Question: I'm working on an app and have a small problem when the soft keyboard is shown before switching activities. This happens when:
1. The user hits the search button
2. They enter a search term, view the search in a new activity and then return to the previous page
3. When the user returns to the previous page, a black box flashes where the soft keyboard was and then returns to normal

If the list is turned off or empty this problem never manifests. I have tried to enable caching of the listview children, hiding the listview when the activity pauses but to no avail. I would really appreciate any insight into why this might be occuring.
Thanks,
Laurence
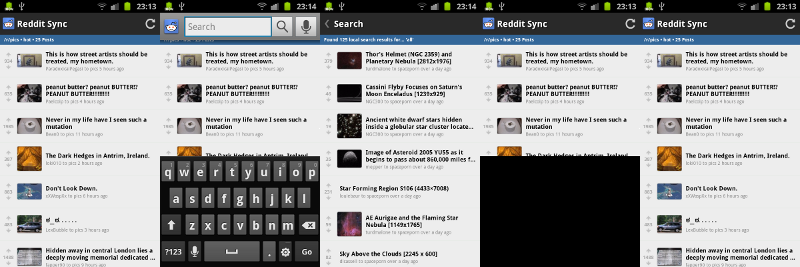
Answer: Thought I'd follow up.
This problem was specific to pre Android 3.0 devices. On HC, ICS and JB this is no longer exhibited. As simple way to get around this on older versions of Android is to just change the windows background to match the color of your view. It still is blanked out but no where near as noticeable as black on white.